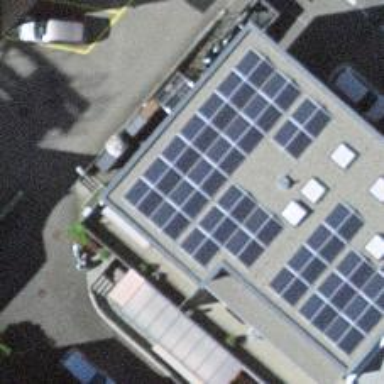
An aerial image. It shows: Solar power generator using photovoltaic panels.